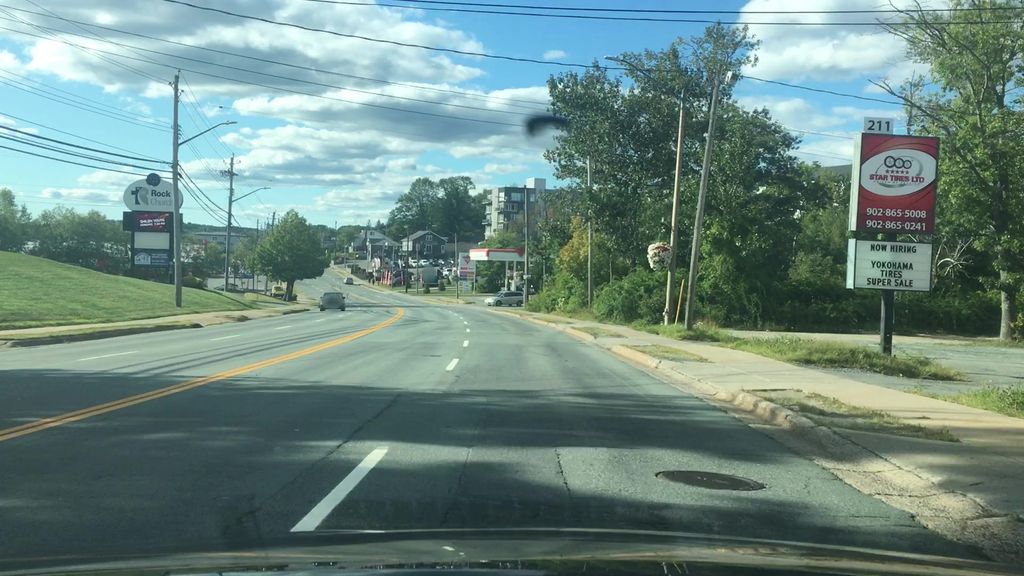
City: halifax